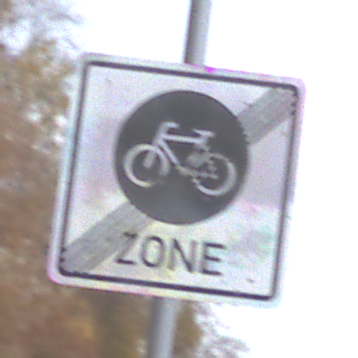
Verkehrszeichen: EndeFahrradzone
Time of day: MorningAfternoon
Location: Outdoor (Nature)
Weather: Overcast
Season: NotSpecified
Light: Natural